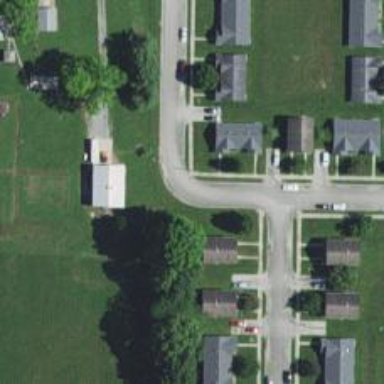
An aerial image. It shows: Residential road with sidewalk on the left.